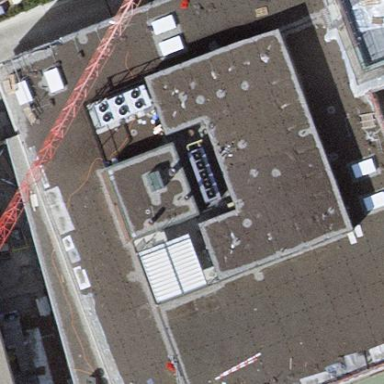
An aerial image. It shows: Building part with flat roof.